Question: can't figure out how to achieve that result (separate logos like in image). Maybe someone can help.

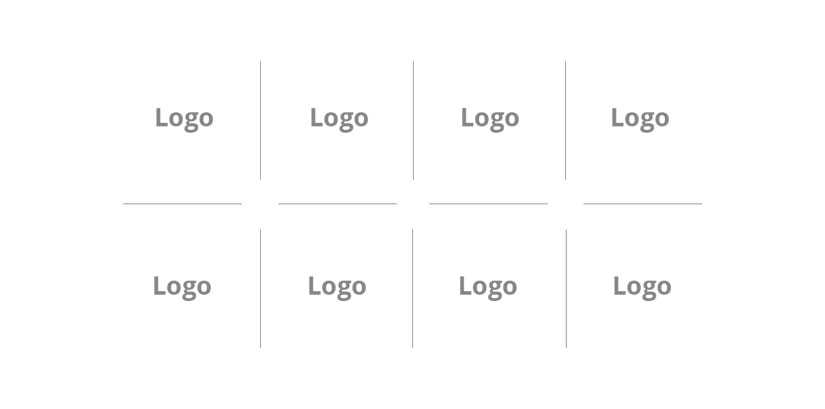
Answer: Just made a quick demo for you. <URL>
Here I used background images for creating borders. Just Tweak it!!!
Cheers.